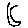
Label: moon